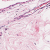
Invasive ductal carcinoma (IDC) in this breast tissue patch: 0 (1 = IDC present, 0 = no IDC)